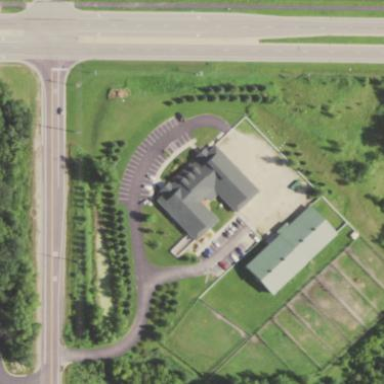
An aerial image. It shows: Building that houses veterinary clinic.